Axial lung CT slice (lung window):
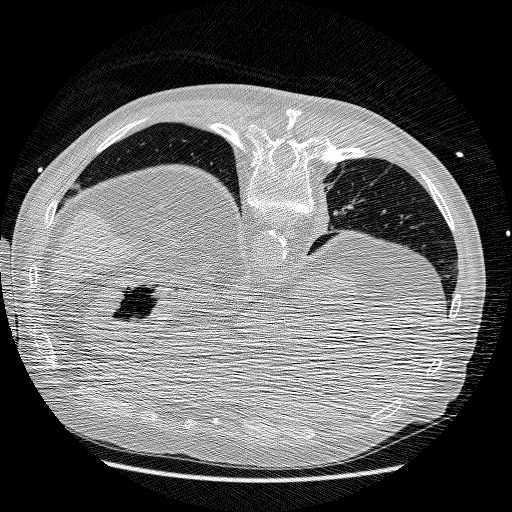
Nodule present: no